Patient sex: F
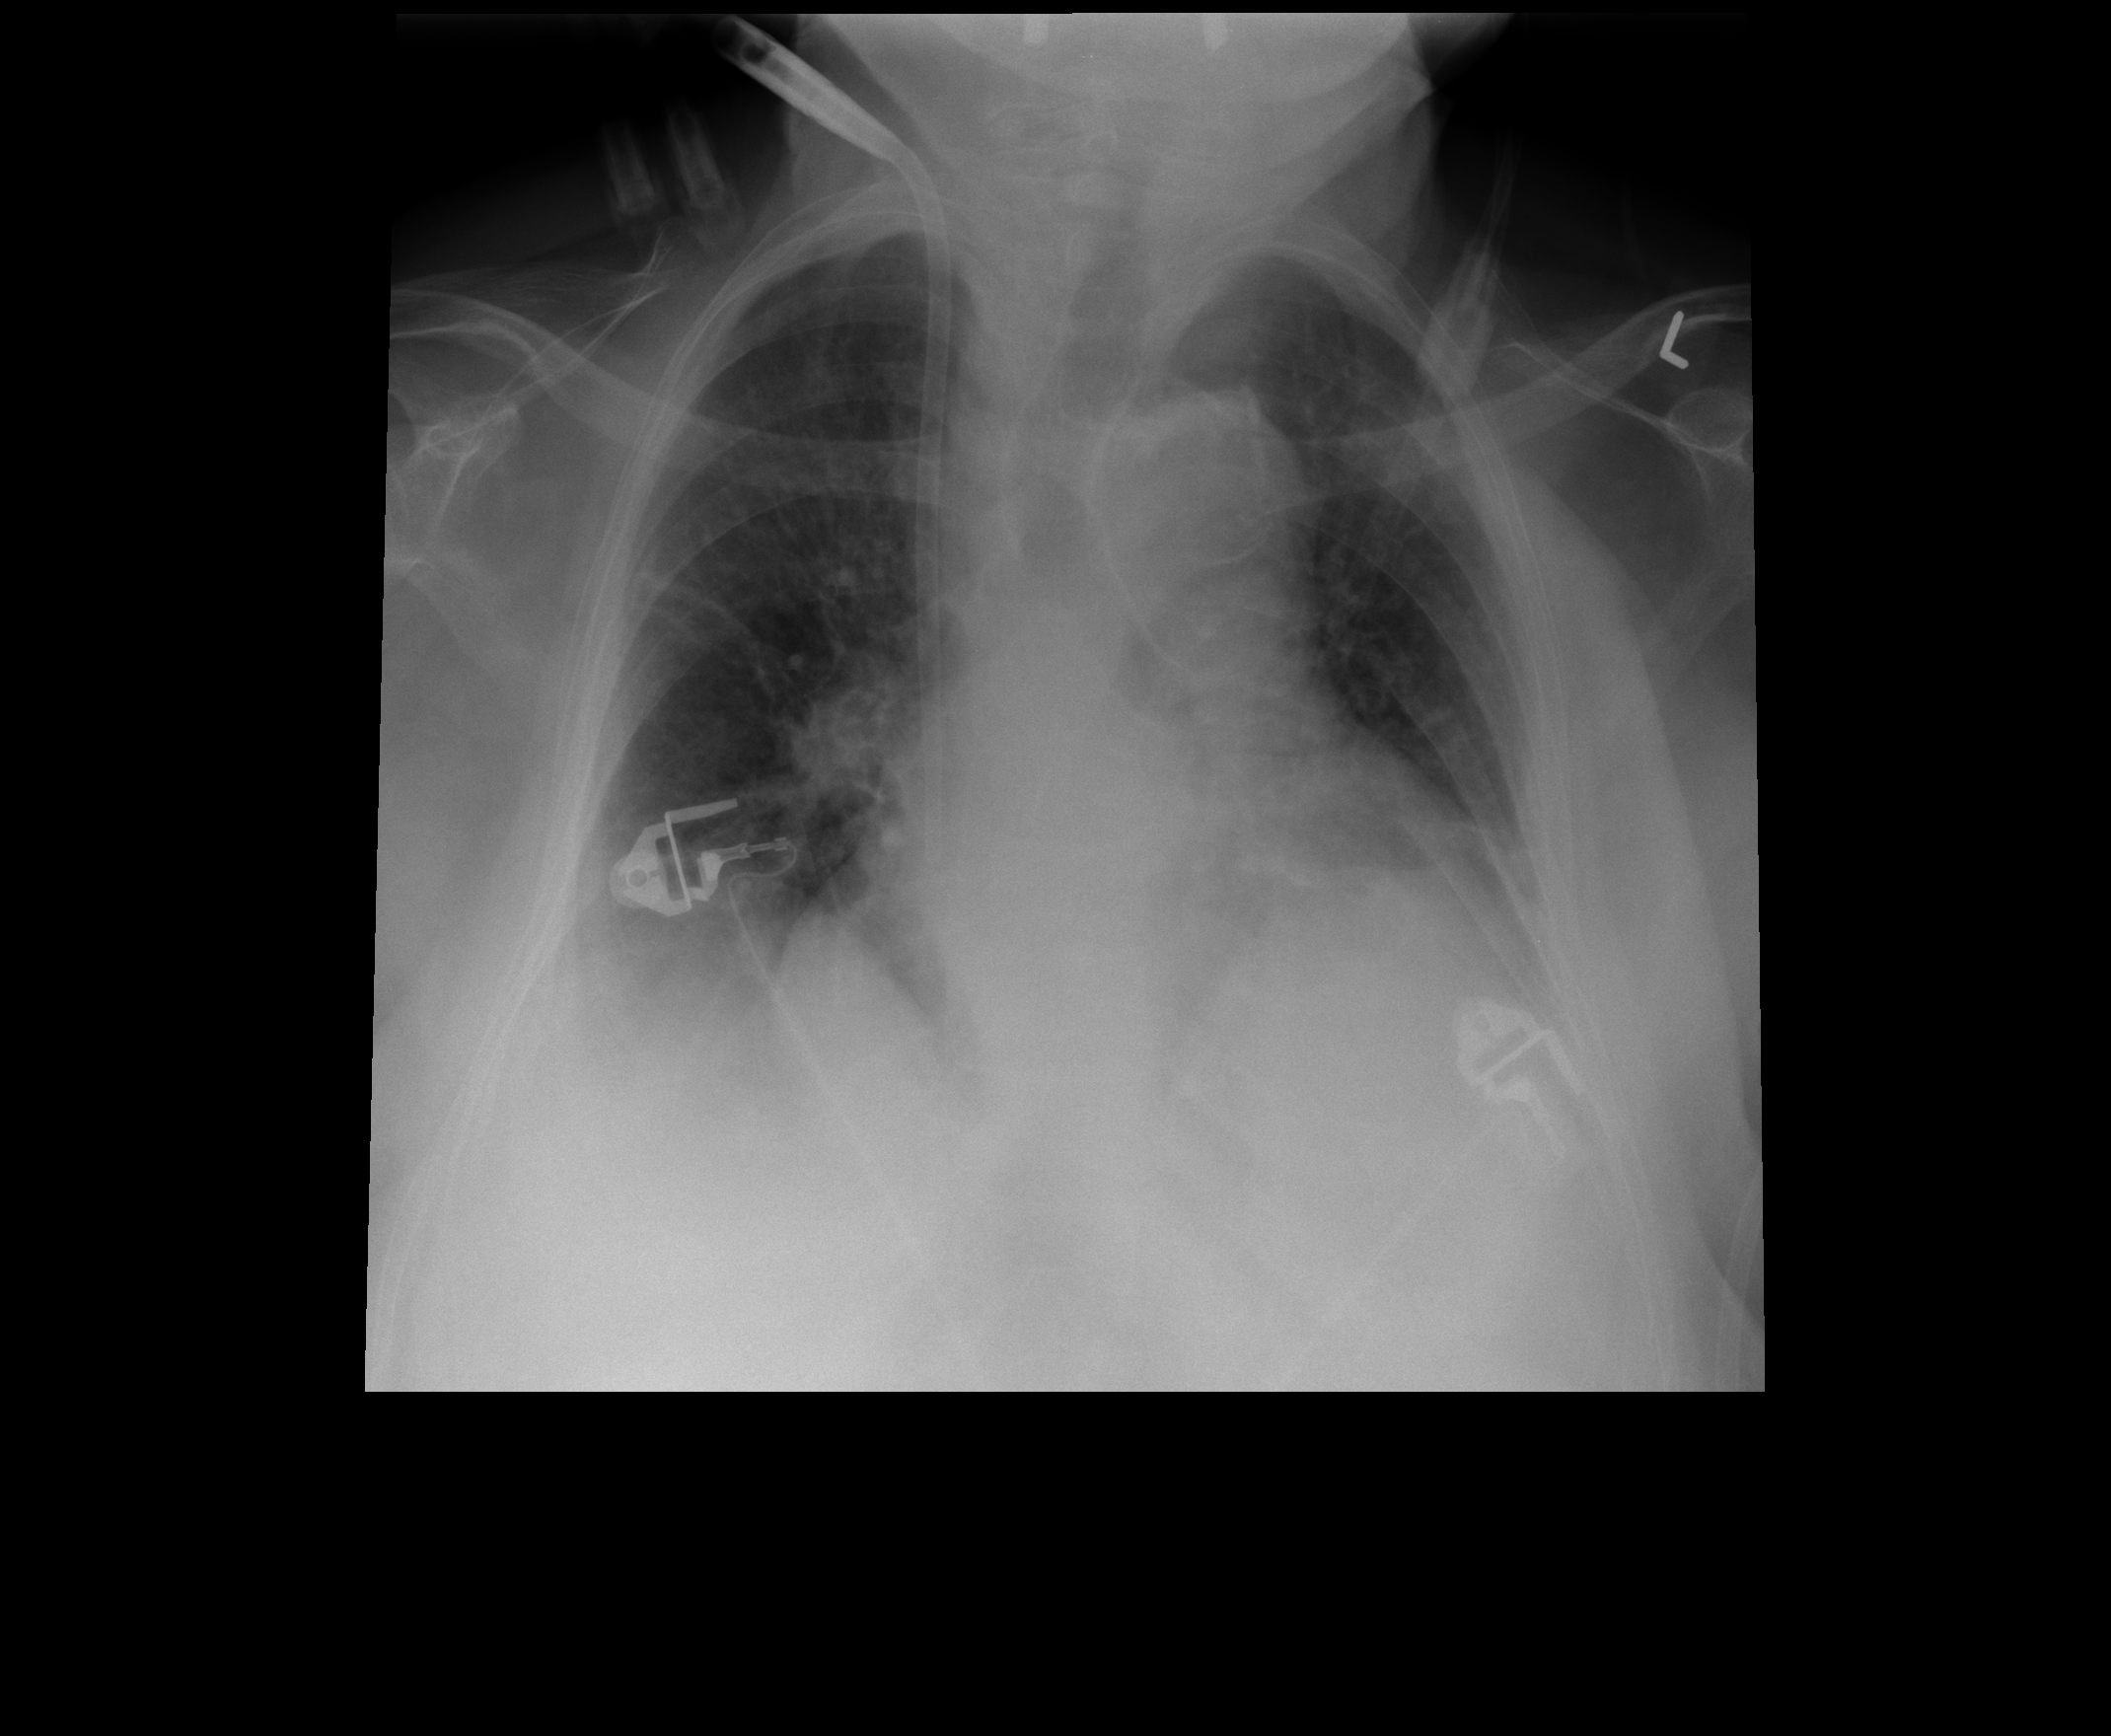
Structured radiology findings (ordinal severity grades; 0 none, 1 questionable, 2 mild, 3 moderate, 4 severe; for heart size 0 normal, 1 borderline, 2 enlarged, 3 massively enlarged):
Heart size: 2
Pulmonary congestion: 2
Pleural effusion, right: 0
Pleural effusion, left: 0
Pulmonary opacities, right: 0
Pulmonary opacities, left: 0
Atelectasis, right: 2
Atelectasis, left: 2